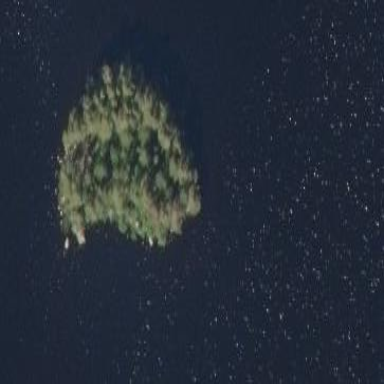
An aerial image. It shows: Islet.